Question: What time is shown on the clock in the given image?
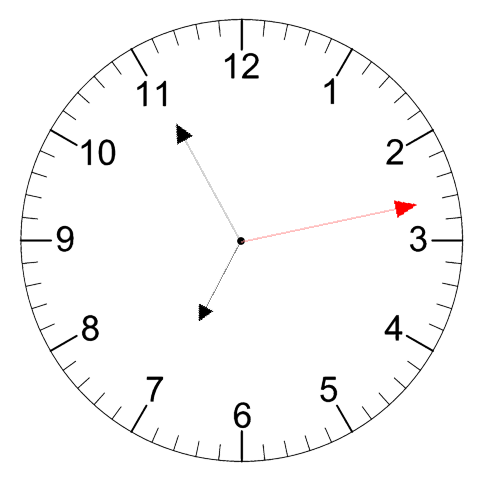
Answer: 06:55:13